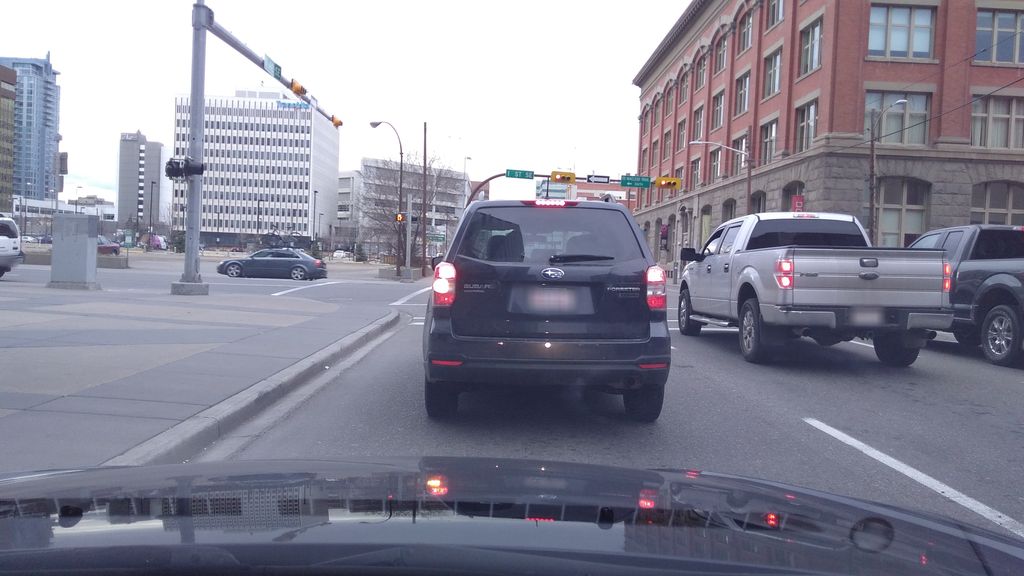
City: calgary